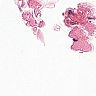
Metastatic tissue present: no